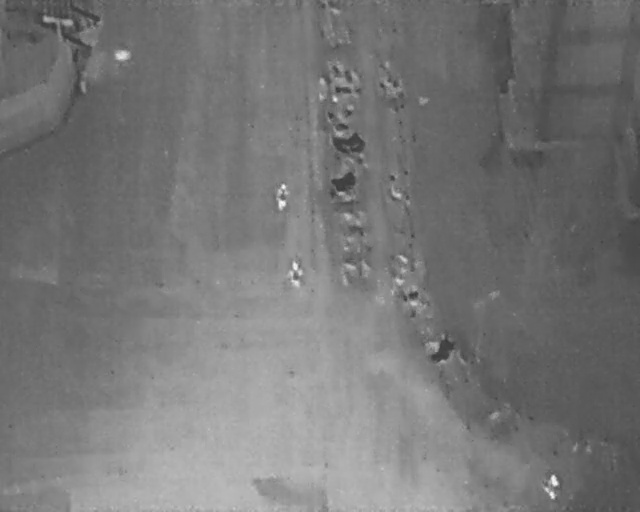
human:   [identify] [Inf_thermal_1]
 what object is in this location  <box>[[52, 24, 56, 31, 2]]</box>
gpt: <ref>1 large bicycle at the top</ref>

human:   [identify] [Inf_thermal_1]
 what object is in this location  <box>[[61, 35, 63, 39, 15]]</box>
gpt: <ref>1 small bicycle at the center</ref>

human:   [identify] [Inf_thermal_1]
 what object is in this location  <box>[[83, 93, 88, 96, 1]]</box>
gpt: <ref>1 large person at the bottom right</ref>